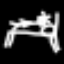
Label: bed